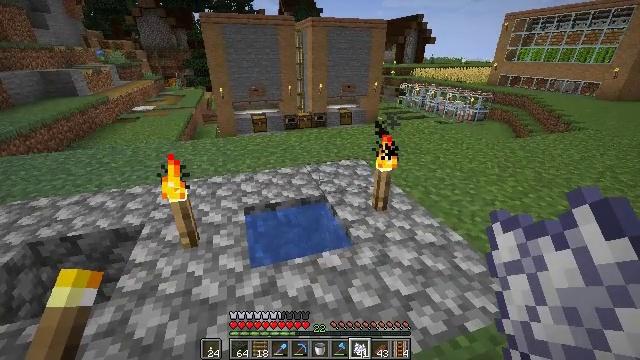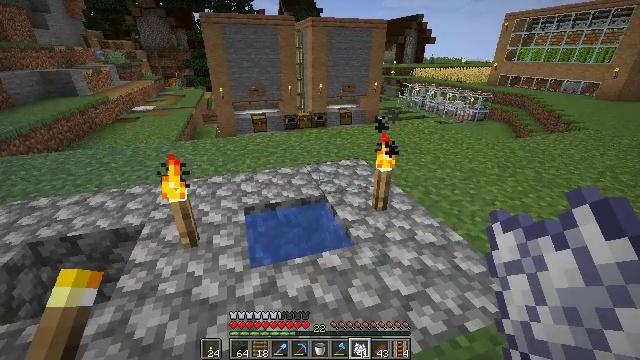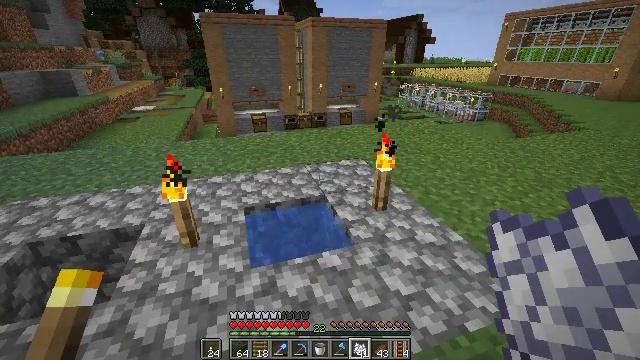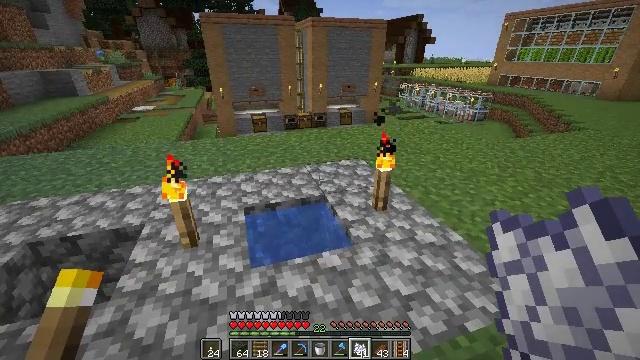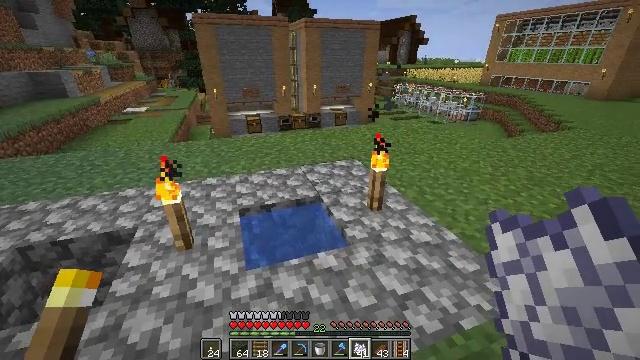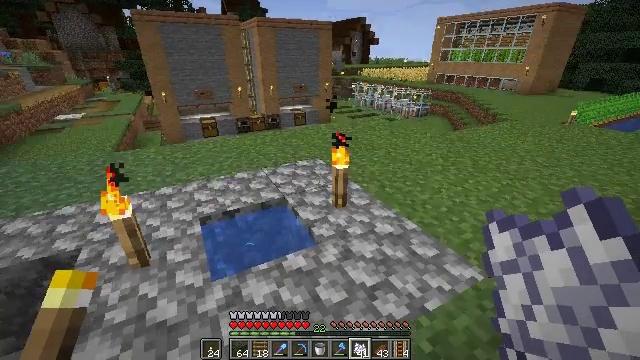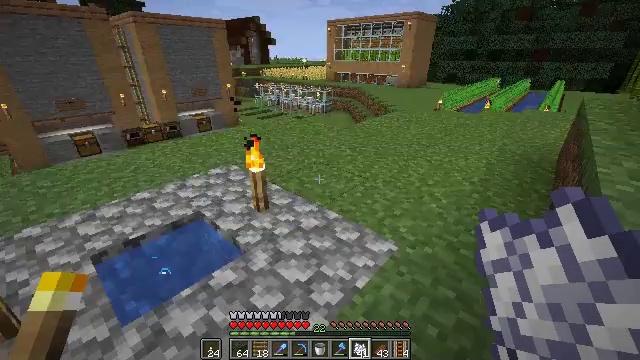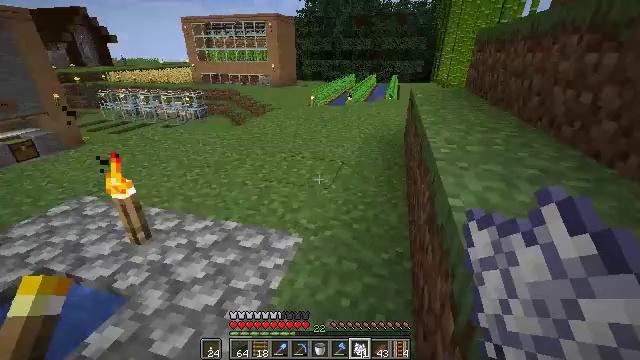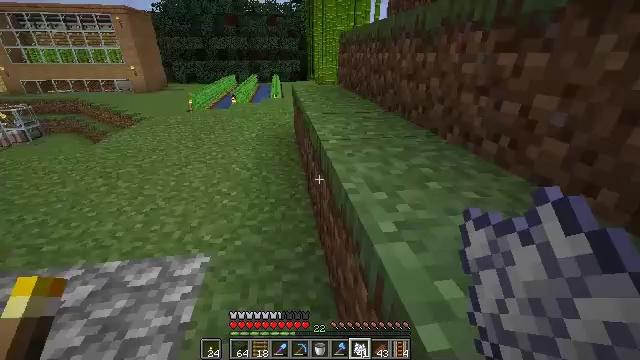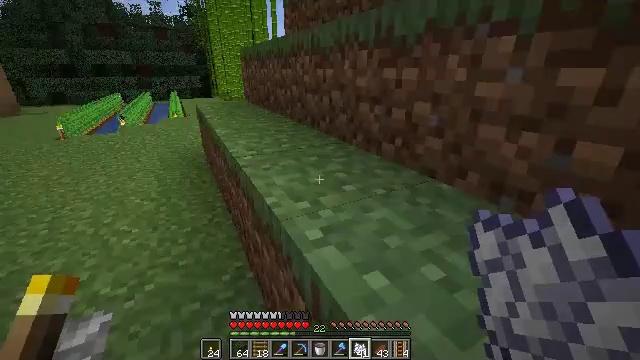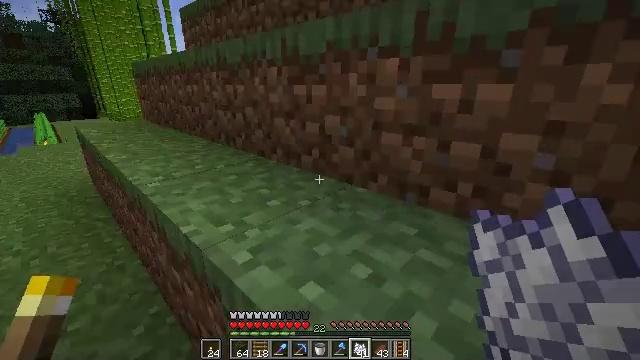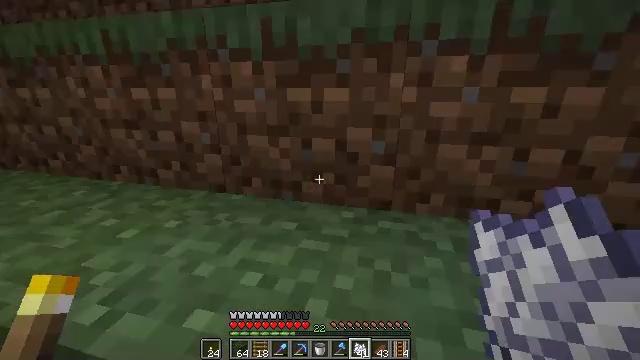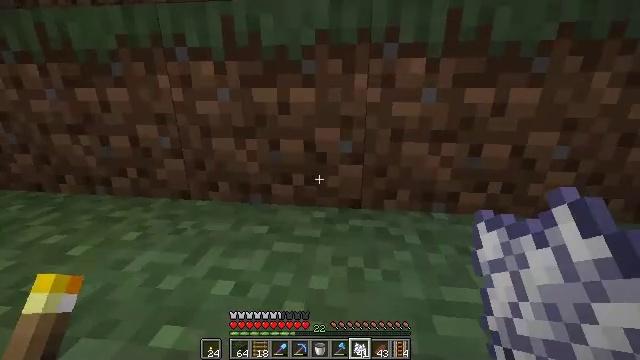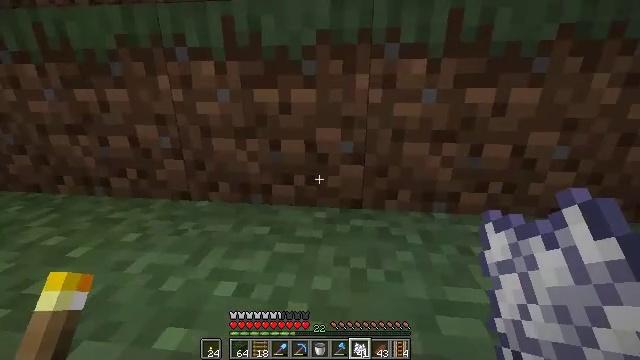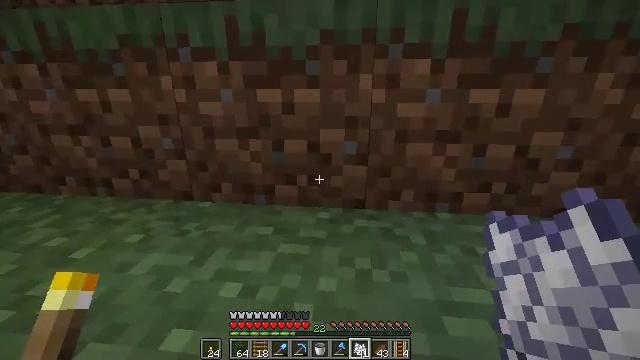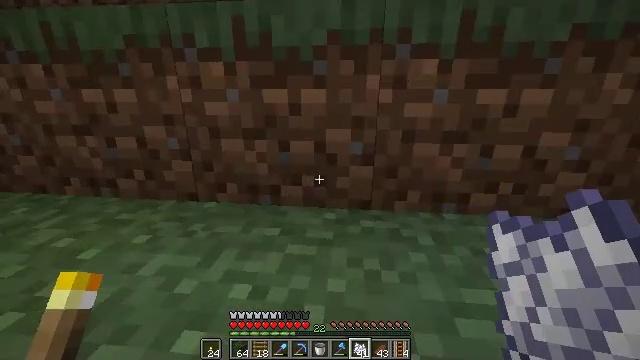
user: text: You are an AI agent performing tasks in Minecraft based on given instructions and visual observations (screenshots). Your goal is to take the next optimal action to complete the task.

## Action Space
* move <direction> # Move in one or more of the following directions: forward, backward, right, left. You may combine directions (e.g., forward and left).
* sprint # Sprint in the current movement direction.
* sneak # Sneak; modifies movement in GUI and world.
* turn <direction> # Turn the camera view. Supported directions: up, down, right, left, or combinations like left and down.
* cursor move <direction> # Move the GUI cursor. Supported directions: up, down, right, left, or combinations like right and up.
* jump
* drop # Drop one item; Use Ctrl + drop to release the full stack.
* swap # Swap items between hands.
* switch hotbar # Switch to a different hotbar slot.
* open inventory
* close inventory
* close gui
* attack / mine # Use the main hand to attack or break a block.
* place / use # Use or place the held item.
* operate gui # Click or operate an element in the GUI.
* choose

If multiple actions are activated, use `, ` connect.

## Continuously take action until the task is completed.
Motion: motion action
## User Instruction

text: Retrieve the blue bed from the ground.
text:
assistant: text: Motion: no_op
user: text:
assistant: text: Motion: no_op
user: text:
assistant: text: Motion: no_op
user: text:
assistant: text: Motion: turn right
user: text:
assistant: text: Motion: turn right
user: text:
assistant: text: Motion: turn right
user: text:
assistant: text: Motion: turn right
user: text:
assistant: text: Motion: turn right
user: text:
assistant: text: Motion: turn right and up
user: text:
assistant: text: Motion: turn right and up
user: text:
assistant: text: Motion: turn right
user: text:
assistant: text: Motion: move forward, turn right
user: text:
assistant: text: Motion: move forward
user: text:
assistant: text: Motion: move forward
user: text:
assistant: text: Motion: move forward
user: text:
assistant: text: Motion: move forward, jump
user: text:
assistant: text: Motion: move forward, turn right and up, jump
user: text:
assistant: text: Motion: move forward, turn right and up, jump
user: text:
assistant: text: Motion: move forward, turn right and up, jump
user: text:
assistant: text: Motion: move forward, turn right and up, jump
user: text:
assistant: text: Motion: move forward, turn right and up, jump
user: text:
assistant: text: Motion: move forward, turn right and up, jump
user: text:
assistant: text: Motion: move forward, jump
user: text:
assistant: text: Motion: move forward, jump
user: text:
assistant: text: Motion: move forward, turn left, jump
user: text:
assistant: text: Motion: move forward, jump
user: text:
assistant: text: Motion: move forward, sprint, jump
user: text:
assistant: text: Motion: move forward, sprint, jump
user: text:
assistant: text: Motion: move forward, sprint, jump
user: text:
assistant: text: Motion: move forward, sprint, turn left, jump